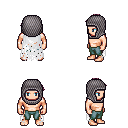
a pixel art fantasy rpg character, male body template, human, light skin, white tattered cape, teal pants, white blonde long mohawk hairstyle, chain hood, four views (front, back, left, right), 2x2 character sprite sheet, small pixel art, hard edges, no anti-aliasing